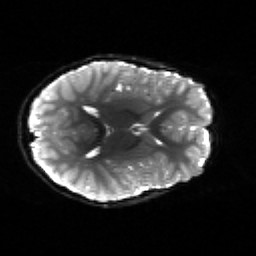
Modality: sbref
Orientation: axial
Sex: male
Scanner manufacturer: siemens
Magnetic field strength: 3 T
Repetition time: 5 s
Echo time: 0.071 s